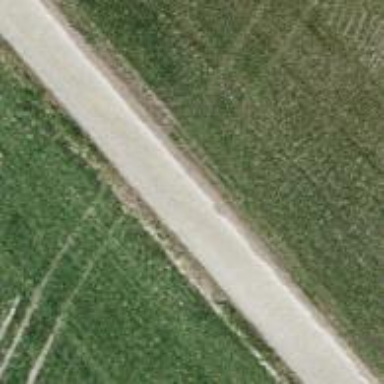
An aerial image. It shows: Well-maintained track road with grade 1 tracktype.